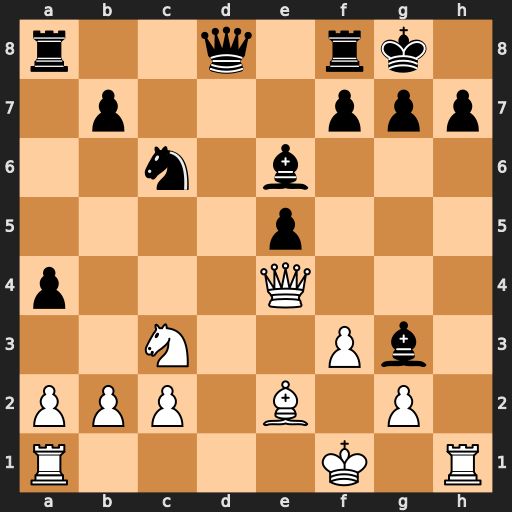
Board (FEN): r2q1rk1/1p3ppp/2n1b3/4p3/p3Q3/2N2Pb1/PPP1B1P1/R4K1R
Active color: w
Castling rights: -
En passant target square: -
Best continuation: Qxh7#